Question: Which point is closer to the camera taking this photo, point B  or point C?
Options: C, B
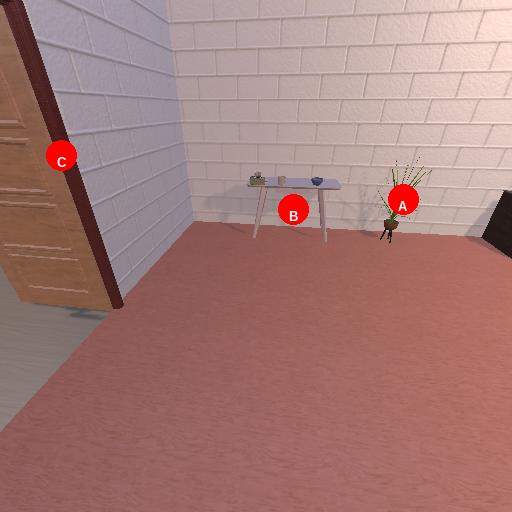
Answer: C